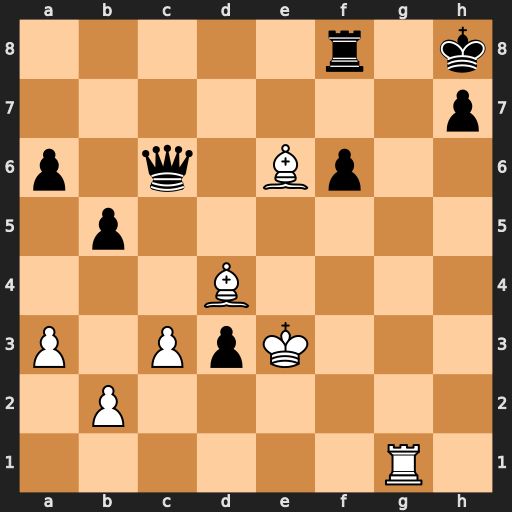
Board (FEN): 5r1k/7p/p1q1Bp2/1p6/3B4/P1PpK3/1P6/6R1
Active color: w
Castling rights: -
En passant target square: -
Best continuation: Bxf6+ Rxf6 Rg8#